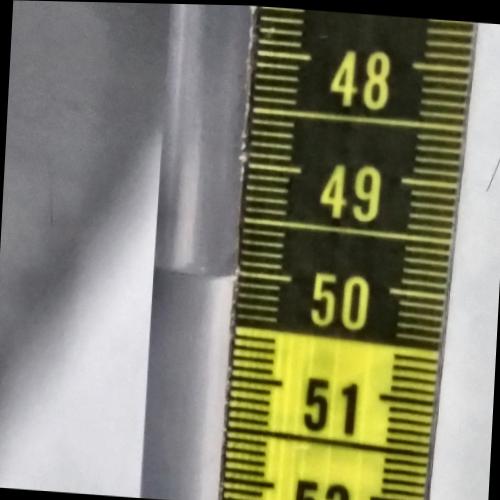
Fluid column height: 50.0 cm